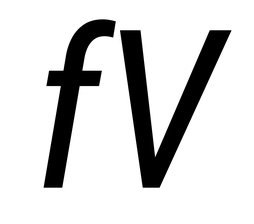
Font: Roboto-Italic_Condensed_Italic